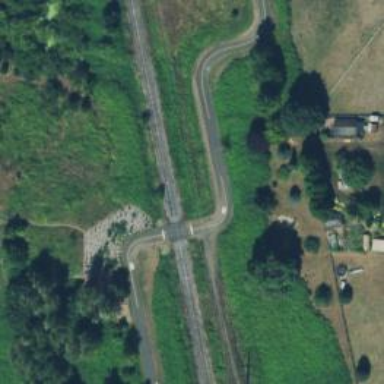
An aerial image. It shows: Railway crossing with saltire marking.